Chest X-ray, AP view. Patient: 55 years old, sex F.
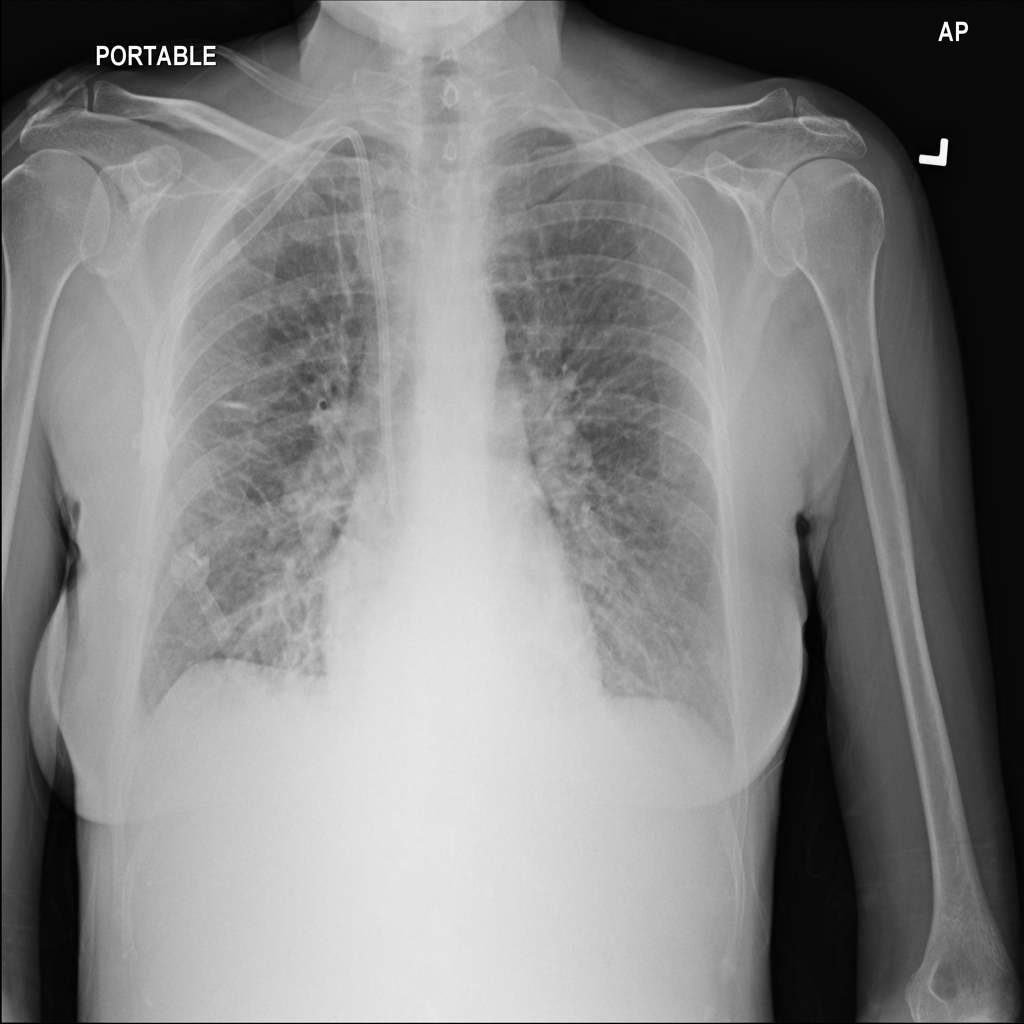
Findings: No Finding